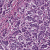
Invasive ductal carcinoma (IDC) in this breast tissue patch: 1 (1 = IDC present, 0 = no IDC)